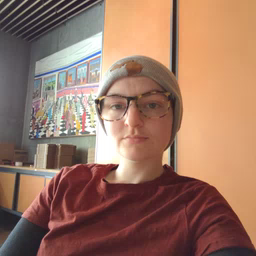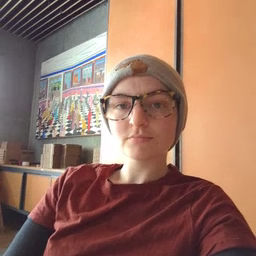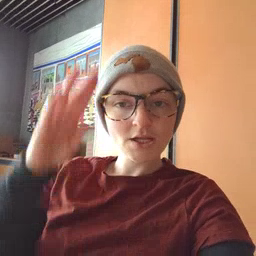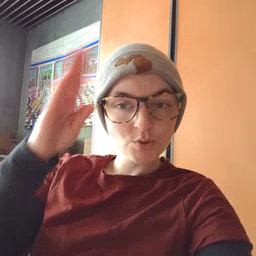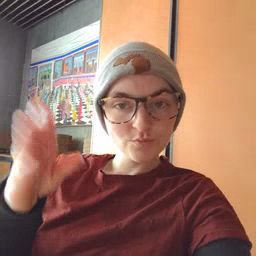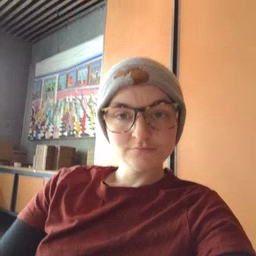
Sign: hello